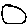
Label: circle